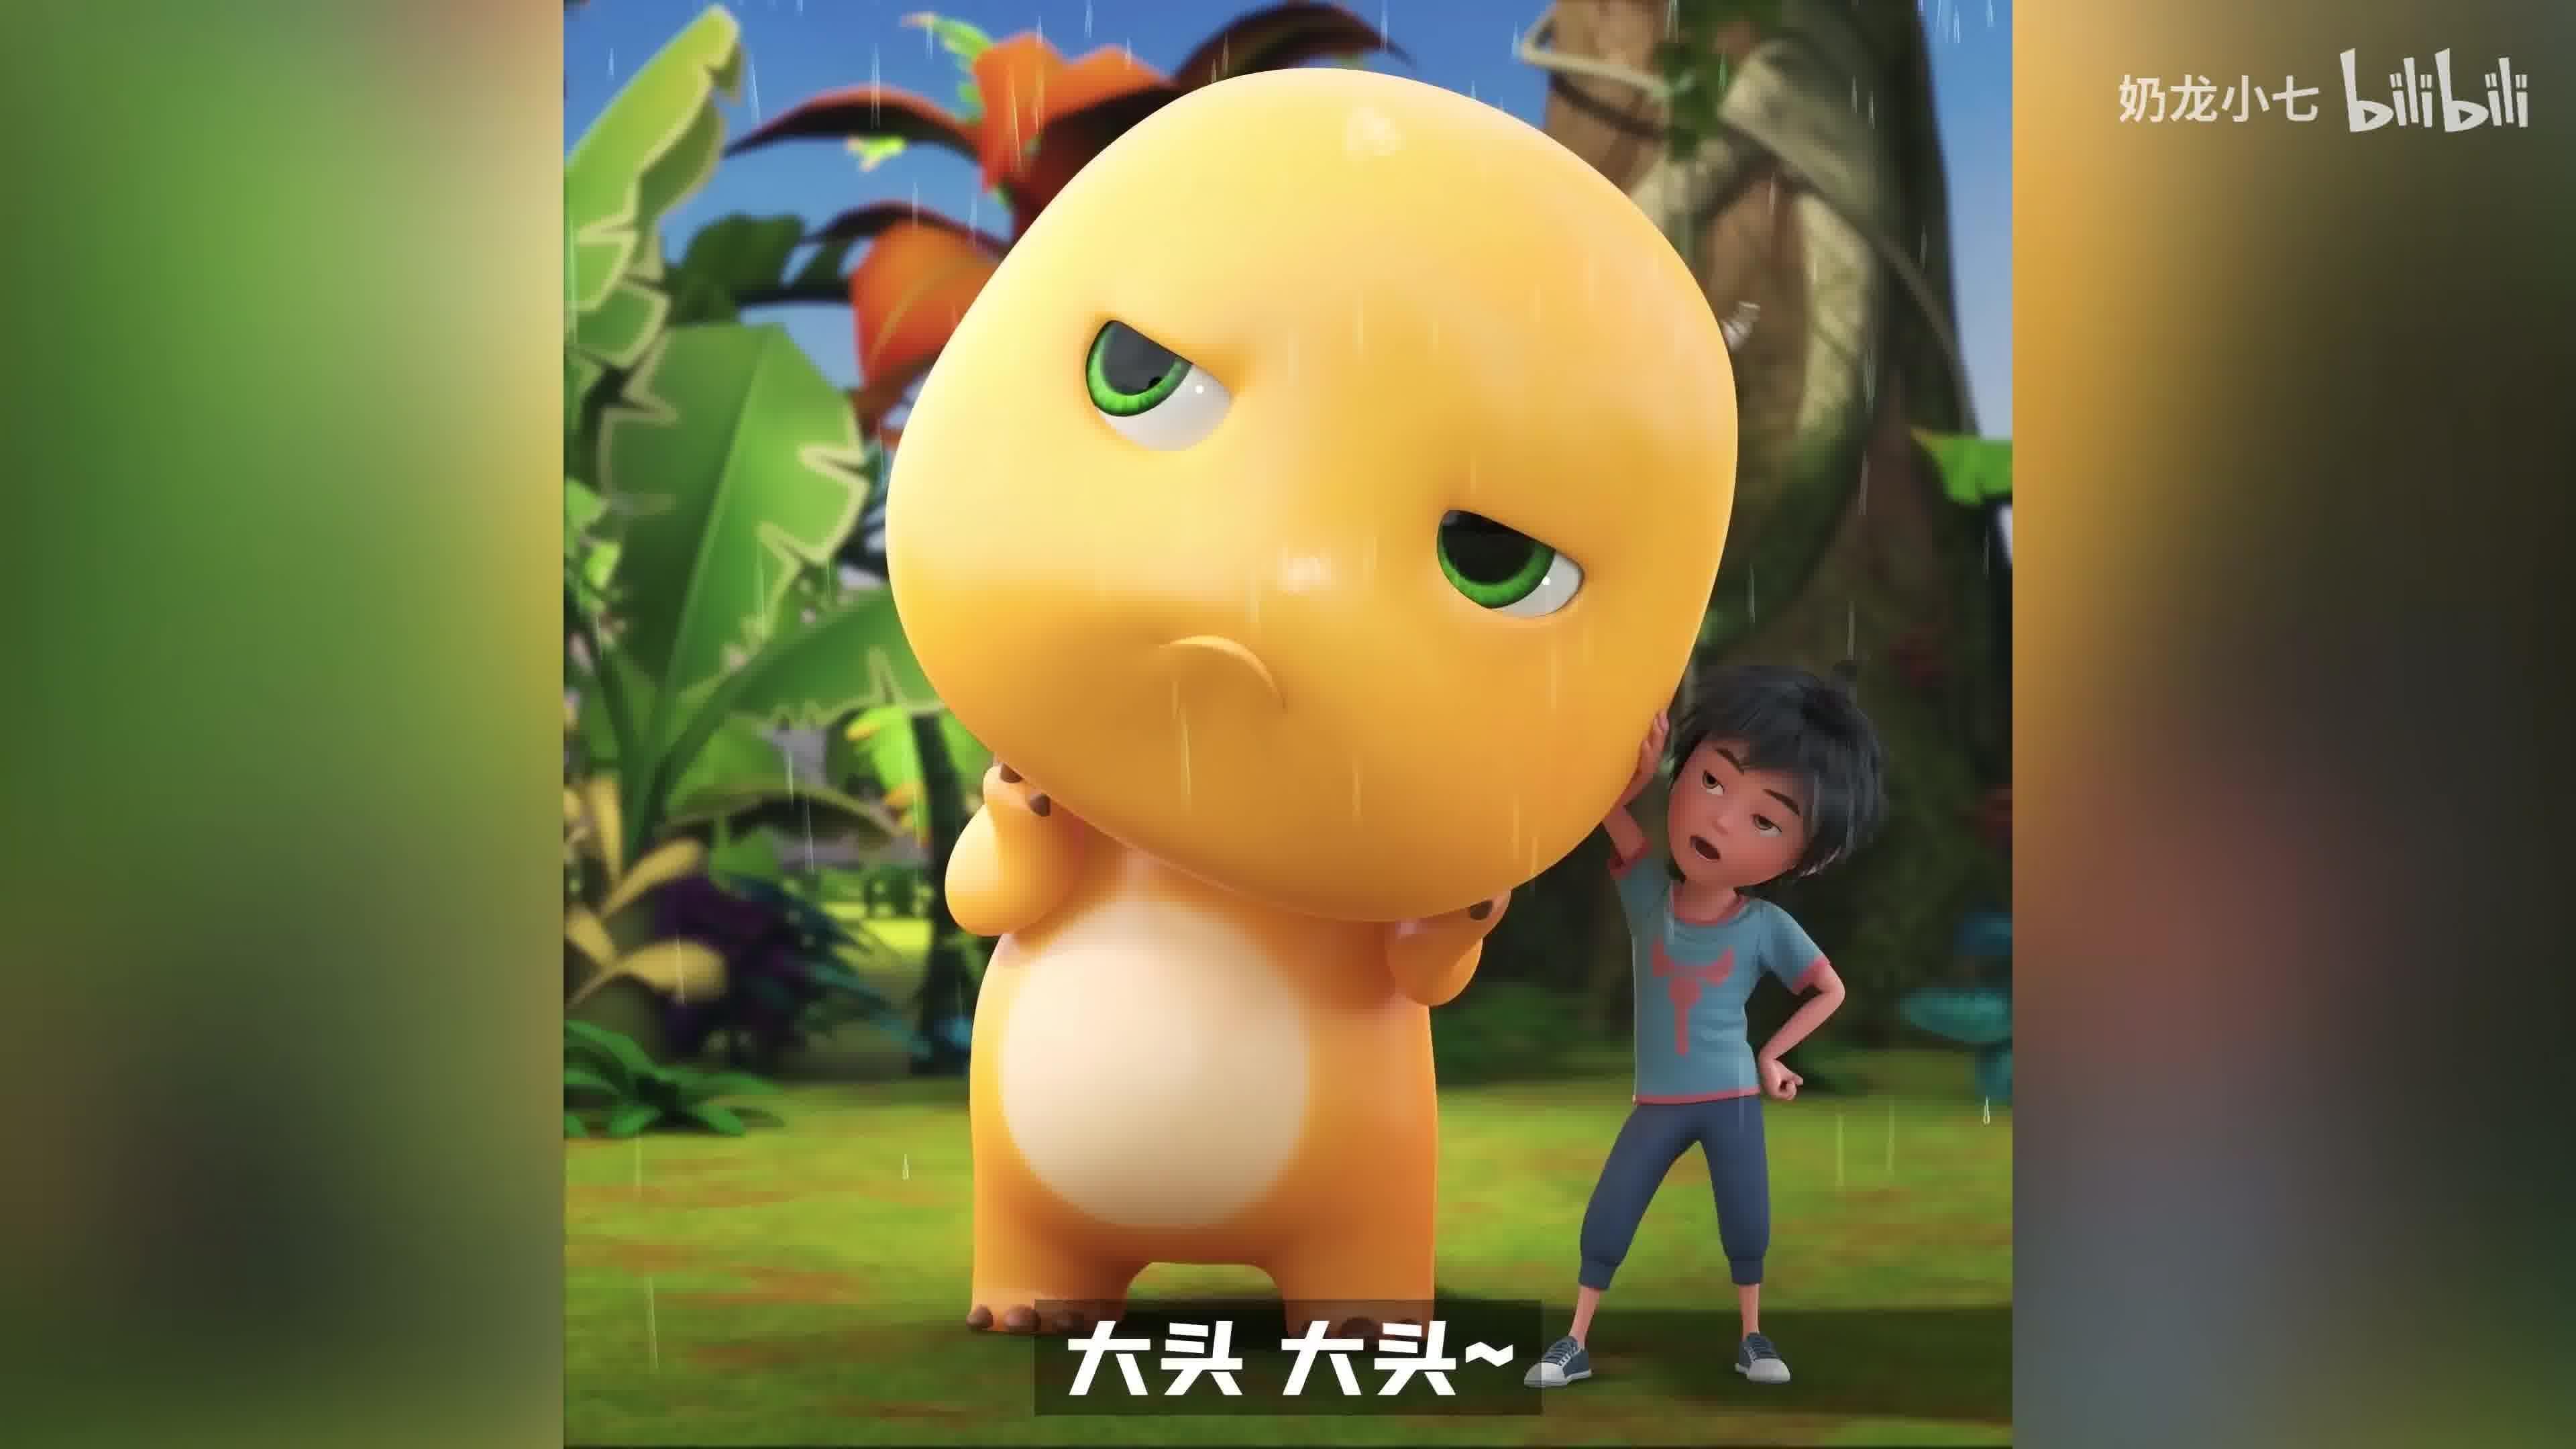
Label: nailong